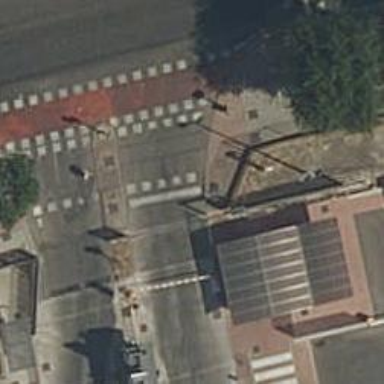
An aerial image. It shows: Crossing with traffic signals. It is zebra crossing.